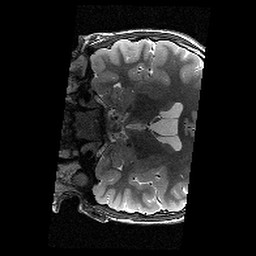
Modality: T2w
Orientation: coronal
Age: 11
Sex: male
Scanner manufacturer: siemens
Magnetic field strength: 3 T
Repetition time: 9.23 s
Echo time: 0.067 s